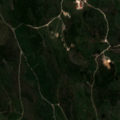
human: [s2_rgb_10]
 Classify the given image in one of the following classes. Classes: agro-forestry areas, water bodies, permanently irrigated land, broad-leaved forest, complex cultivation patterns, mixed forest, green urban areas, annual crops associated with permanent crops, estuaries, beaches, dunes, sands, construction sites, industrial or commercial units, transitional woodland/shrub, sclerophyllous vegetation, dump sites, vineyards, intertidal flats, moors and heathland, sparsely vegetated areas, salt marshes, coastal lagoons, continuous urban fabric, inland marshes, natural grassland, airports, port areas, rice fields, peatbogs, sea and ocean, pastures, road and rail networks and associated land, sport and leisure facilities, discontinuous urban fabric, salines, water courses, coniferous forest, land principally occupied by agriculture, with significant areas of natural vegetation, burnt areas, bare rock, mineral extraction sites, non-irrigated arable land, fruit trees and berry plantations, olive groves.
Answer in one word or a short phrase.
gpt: olive groves, complex cultivation patterns, land principally occupied by agriculture, with significant areas of natural vegetation